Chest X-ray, PA view. Patient: 33 years old, sex M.
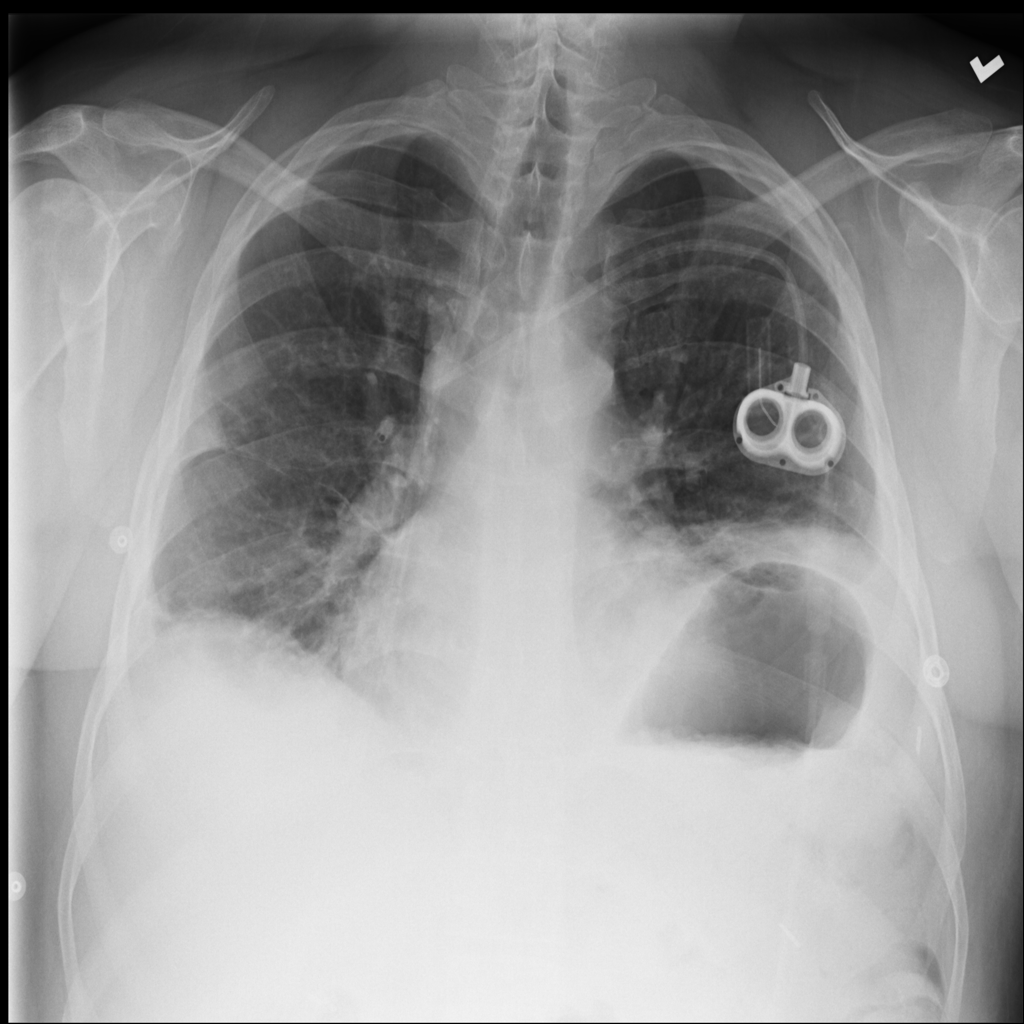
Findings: Edema, Effusion